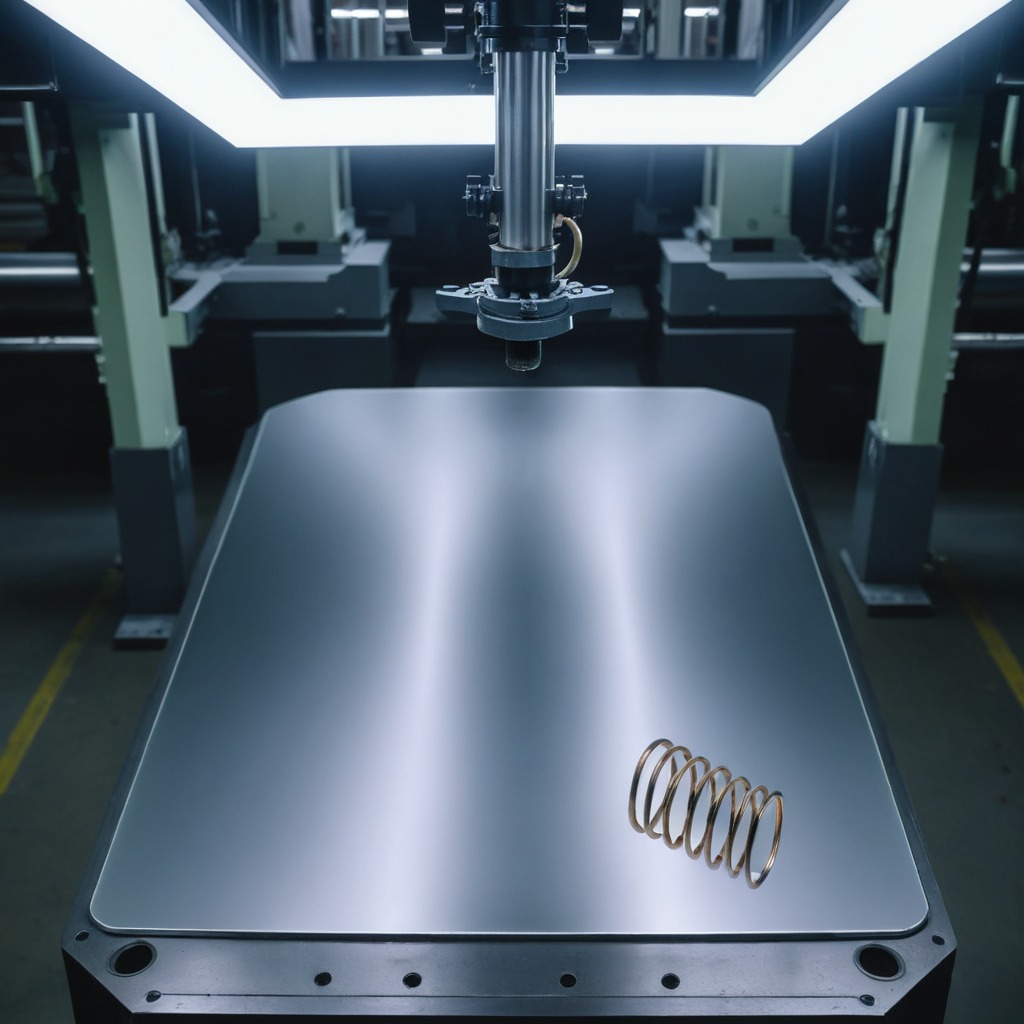
A coiled metal spring is lying on the metal table.